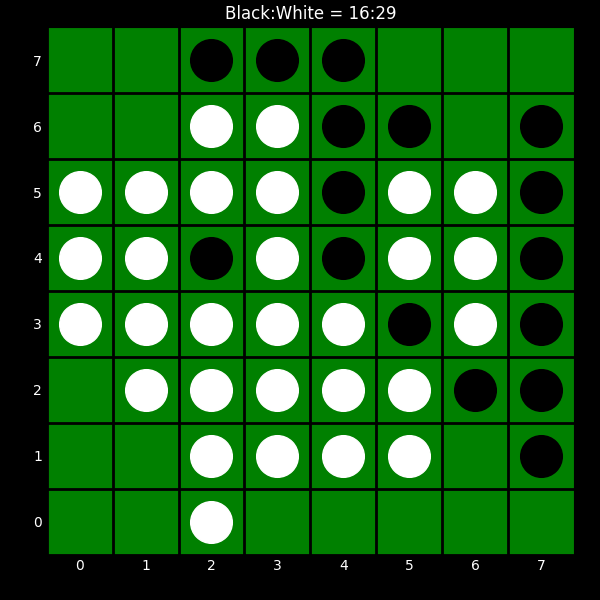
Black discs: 16
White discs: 29